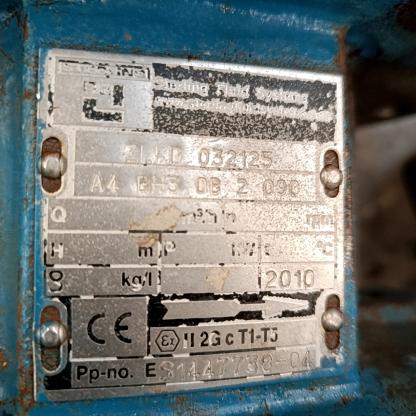
Klasa: tabliczka-znamionowa